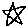
Label: star